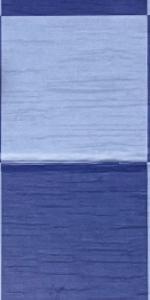
Label: Empty